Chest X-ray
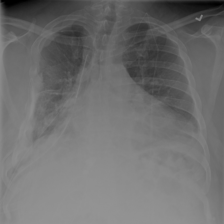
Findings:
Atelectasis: negative
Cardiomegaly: negative
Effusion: negative
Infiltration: positive
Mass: negative
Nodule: negative
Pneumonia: negative
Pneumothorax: negative
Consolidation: negative
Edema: negative
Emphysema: negative
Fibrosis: negative
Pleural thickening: positive
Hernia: negative